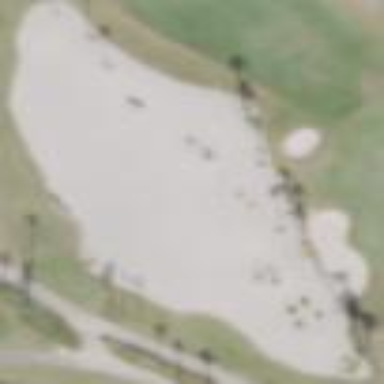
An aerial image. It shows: Sandy area is golf bunker.